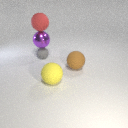
small gray rubber sphere behind large yellow rubber sphere